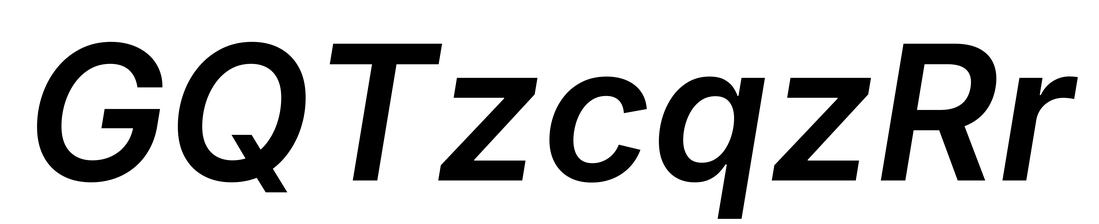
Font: Inter-Italic_SemiBold_Italic